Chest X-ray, PA view. Patient: 32 years old, sex F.
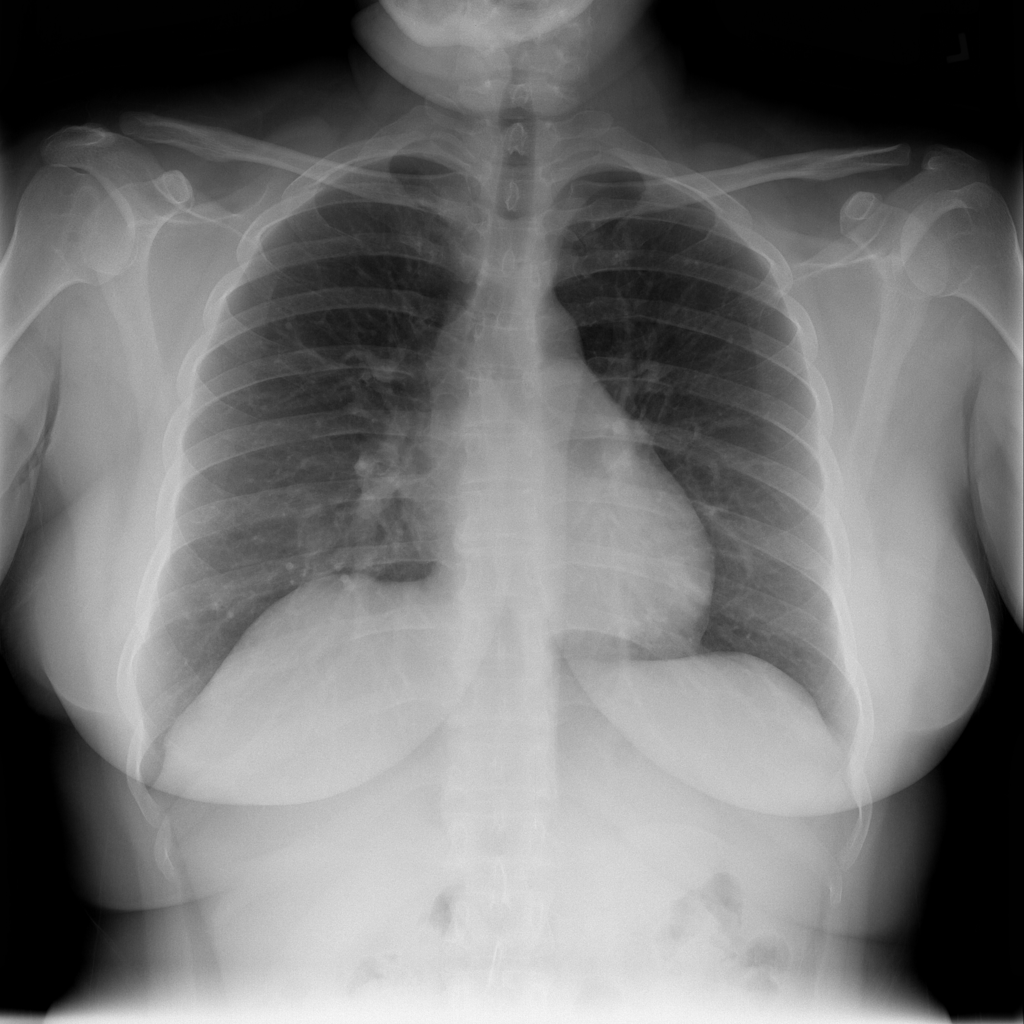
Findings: Infiltration